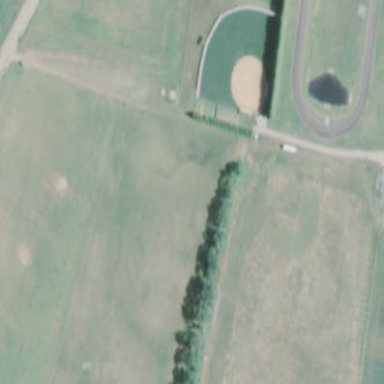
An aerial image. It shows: Recreation ground popular for playing baseball.